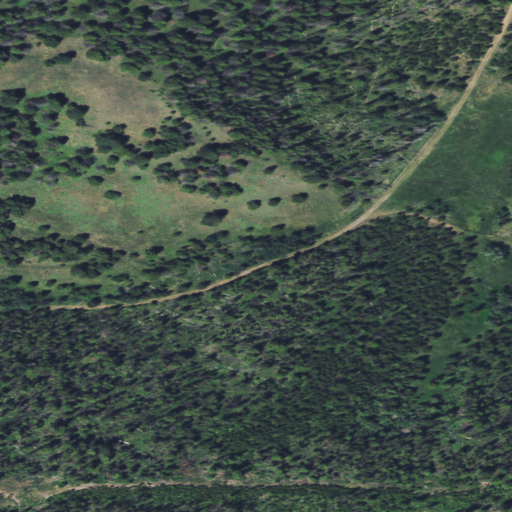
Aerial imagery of valley in Montana named Swede Hollow containing evergreen forest, shrub, grassland, and deciduous forest